Question: I have the dataframe
'''
test <- structure(list(
y2002 = c("freshman","freshman","freshman","sophomore","sophomore","senior"),
y2003 = c("freshman","junior","junior","sophomore","sophomore","senior"),
y2004 = c("junior","sophomore","sophomore","senior","senior",NA),
y2005 = c("senior","senior","senior",NA, NA, NA)),
.Names = c("2002","2003","2004","2005"),
row.names = c(c(1:6)),
class = "data.frame")
> test
2002 2003 2004 2005
1 freshman freshman junior senior
2 freshman junior sophomore senior
3 freshman junior sophomore senior
4 sophomore sophomore senior <NA>
5 sophomore sophomore senior <NA>
6 senior senior <NA> <NA>
'''
and I want to create a graph that should resemble the ugly text art below:
'''
freshman ---- junior ----------------------
freshman ---- junior --- sophomore -------- senior
sophomore ================================/
senior ---------------------------------/
'''
In other words, I need to show in a graph the possible paths to "senior", giving weights to edges according to the number of cases using that path.
This code generates a graph, .
'''
library(igraph)
elist <- lapply(seq_len(nrow(test)), function(i) {
x <- as.character(test[i,])
x <- unique(na.omit(x))
x <- rep(x, each=2)
x <- x[-1]
x <- x[-length(x)]
r <- matrix(x, ncol=2, byrow=TRUE)
if (nrow(r) > 0) { r <- cbind(r, i) } else { r <- cbind(r, numeric()) }
r
})
result <- as.data.frame(do.call(rbind, elist))
names(result) <- c("vertex","edge", "id")
categories <- data.frame(name=c("freshman","junior","sophomore","senior"))
g <- graph.data.frame(result,directed=T,vertices=categories)
g <- set.edge.attribute(g, "weight", value=runif(ecount(g))*10)
igraph.par("plot.layout", layout.reingold.tilford)
plot(g, vertex.label=categories$name, vertex.label.dist=7,
edge.width=get.edge.attribute(g,"weight"), edge.arrow.size=1.5)
'''
(not what I wanted)

**This question is related to <URL>*
**And <URL> is a necessary step for solving this question*
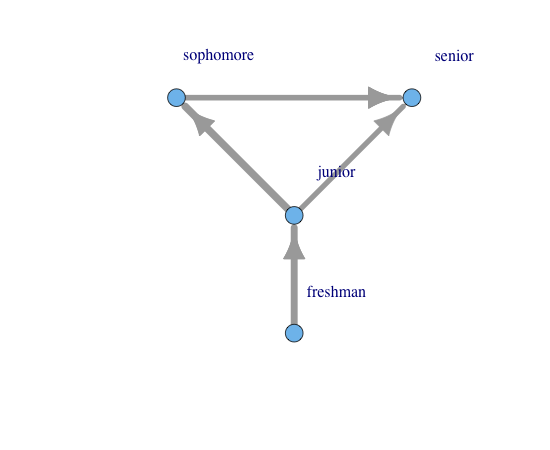
Answer: This is a completely worked out solution. One has to read the graph bottom up, bearing in mind that each individual is represented as a vertical line that represents their career path. Yes, I did ditch iGraph for this task. \o/

'''
require(reshape2)
meltpath <- function(x){
require(data.table)
x <- melt(data = x, id.vars = 'id', measure.vars = names(x)[-1])
names(x) <- c('id','year','category')
x$year <- factor(x$year)
id <- unique(x$id)
idtable <- data.table(id = id, count = 1:length(id))
x <- x[order(x$id), ]
x <- merge(x, idtable, by='id')
return(x)
}
carpath <- function(datatable, max_x = max(datatable$count)){
require(ggplot2)
p = ggplot(datatable, aes(x = count, y = year, fill = category)) +
geom_tile() +
scale_y_discrete(name = "year
",
breaks = rev(levels(datatable$year))) +
scale_x_continuous(name = "cumulative count",
limits = c(0,max_x)) +
guides(fill = guide_legend(title="Career stage
",
reverse=TRUE)) +
theme(panel.grid.major = element_blank(),
panel.background = element_blank(),
axis.ticks = element_blank(),
plot.title = element_text(vjust = 1.2, face="bold", size=20),
axis.title.y = element_text(size=15, face="bold"),
axis.text.y = element_text(size=15, colour="black"),
legend.title = element_text(size = 15),
legend.text = element_text(size = 15)) +
scale_fill_brewer(palette = "Dark2") +
ggtitle("Career path of individual Students by year")
p
}
test <- structure(list(
id = 1:6,
y2002 = c("freshman","freshman","freshman","sophomore","sophomore","senior"),
y2003 = c("freshman","junior","sophomore","sophomore","sophomore","senior"),
y2004 = c("junior","sophomore","sophomore","senior","senior",NA),
y2005 = c("senior","senior","senior",NA, NA, NA)),
.Names = c("id","2002","2003","2004","2005"),
row.names = c(c(1:6)),
class = "data.frame")
# Grow dataset
testg = data.frame()
for (i in rownames(test)) {
test0 <- test[rep(i, each=abs(floor(rnorm(1)*100))),]
testg <- rbind(testg, test0)
}
testg$id <- 1:nrow(testg)
# Munge
test0 <- testg
test1 <- melt(data = test0, id.vars = 'id', measure.vars = names(test0)[-1])
names(test1) <- c('id','year','category')
test1$category[test1$category == 'freshman'] <- 1
test1$category[test1$category == 'junior'] <- 2
test1$category[test1$category == 'sophomore'] <- 3
test1$category[test1$category == 'senior'] <- 4
test1$category <- factor(test1$category, levels=1:4, labels = c('1. freshman','2. junior','3. sophomore','4. senior'))
test1 <- test1[order(test1$category), ]
test1 <- dcast(test1, id ~ year)
test1 <- test1[order(test1$'2005',test1$'2004',test1$'2003',test1$'2002'), ]
test2 <- meltpath(test1)
carpath(test2)
'''